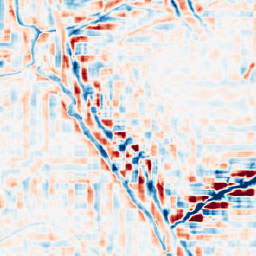
Category: wavelet
Decomposition family: wavelet_reverse_biorthogonal
Decomposition parameters: wavelet: rbio3.5
level: 4
Upsampling method: quadratic
Upsampling parameters: scale: 2
Upsampling scale: 2